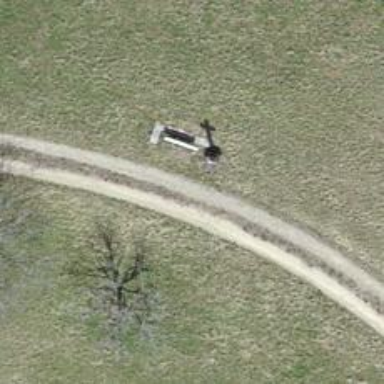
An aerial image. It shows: Bench.